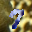
Label: 7